Question: Why is it that I have space between my 'header' and left border of the page? The space is symbolized by the black colour.
Heres the css that I'm using as well as the html I'm using for the header:
'''
<header class = "header-style">
<p>Android</p>
</header>
'''
CSS:
'''
.header-style {
position: fixed;
top: 0px;
height:50px;
width:100%;
margin-left: 0px;
background: #e95644;
}
'''
Does the header naturally introduce space to the left and right when its positioned?
Thanks
P.S I forgot to mention I'm using Google Chrome!

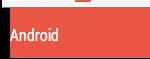
Answer: <URL>
Do you use any kind of ? If no Google about it but before you do that use
'''
html, body{ margin:0; }
'''
or
'''
* {margin:0; padding:0;} /* Global CSS Reset */
'''
So basically you'll need to the styles the browser applies by default to Document elements: <URL>
Also, while working with 'position:fixed;' or 'position:absolute;' you might want to set the element's 'top' and 'left' (or other) property.